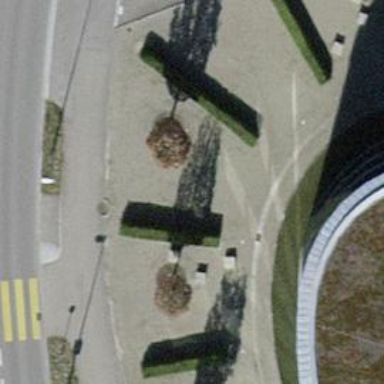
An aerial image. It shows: Hedge acting as barrier.